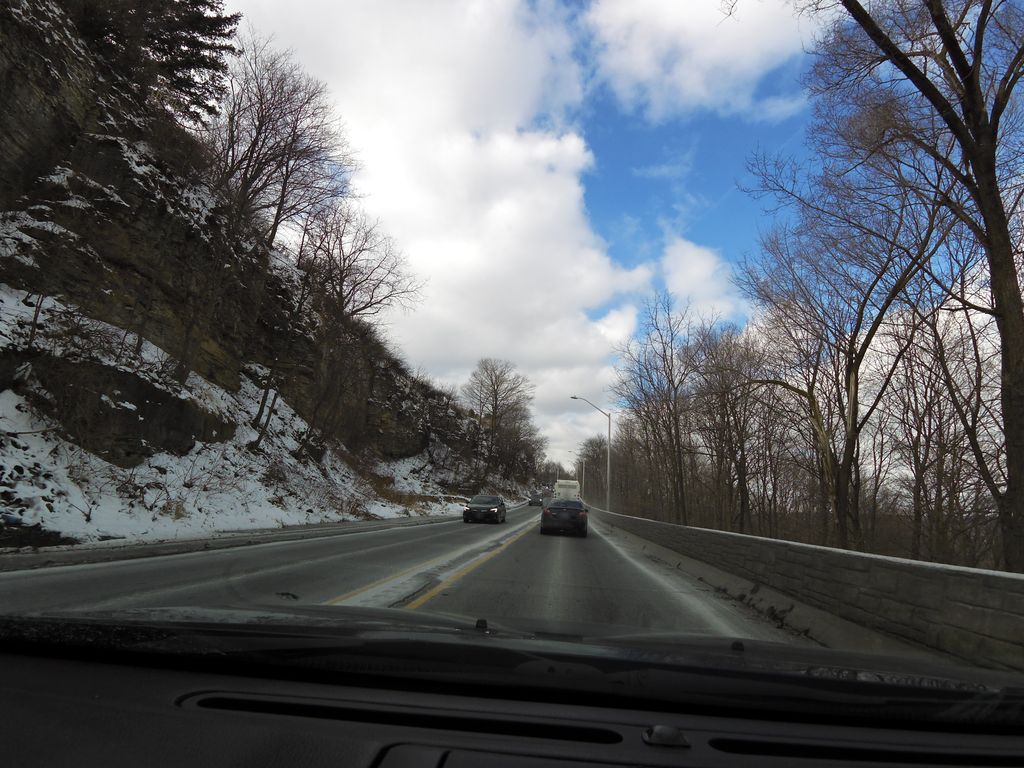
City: hamilton